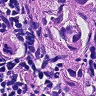
Metastatic tissue present: yes